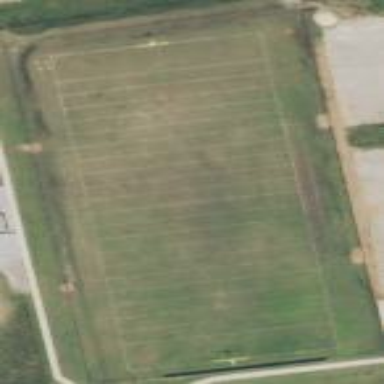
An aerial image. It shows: American football and lacrosse pitch.